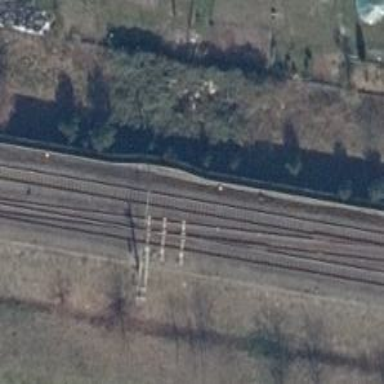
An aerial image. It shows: Railway track with contact line for electrification.